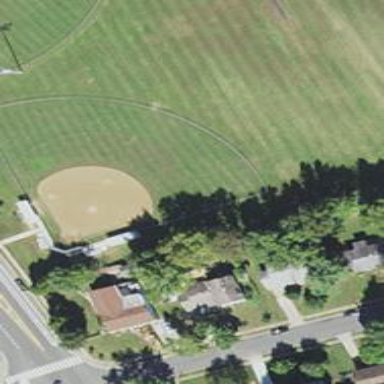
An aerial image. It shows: Baseball pitch for leisure land activities.